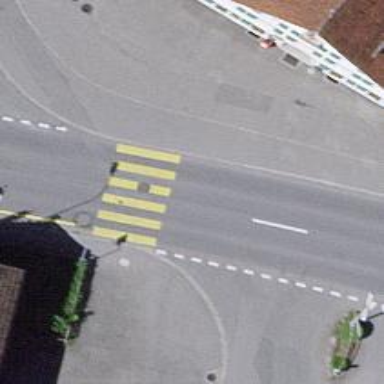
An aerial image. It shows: Marked crossing with zebra stripes on the road.